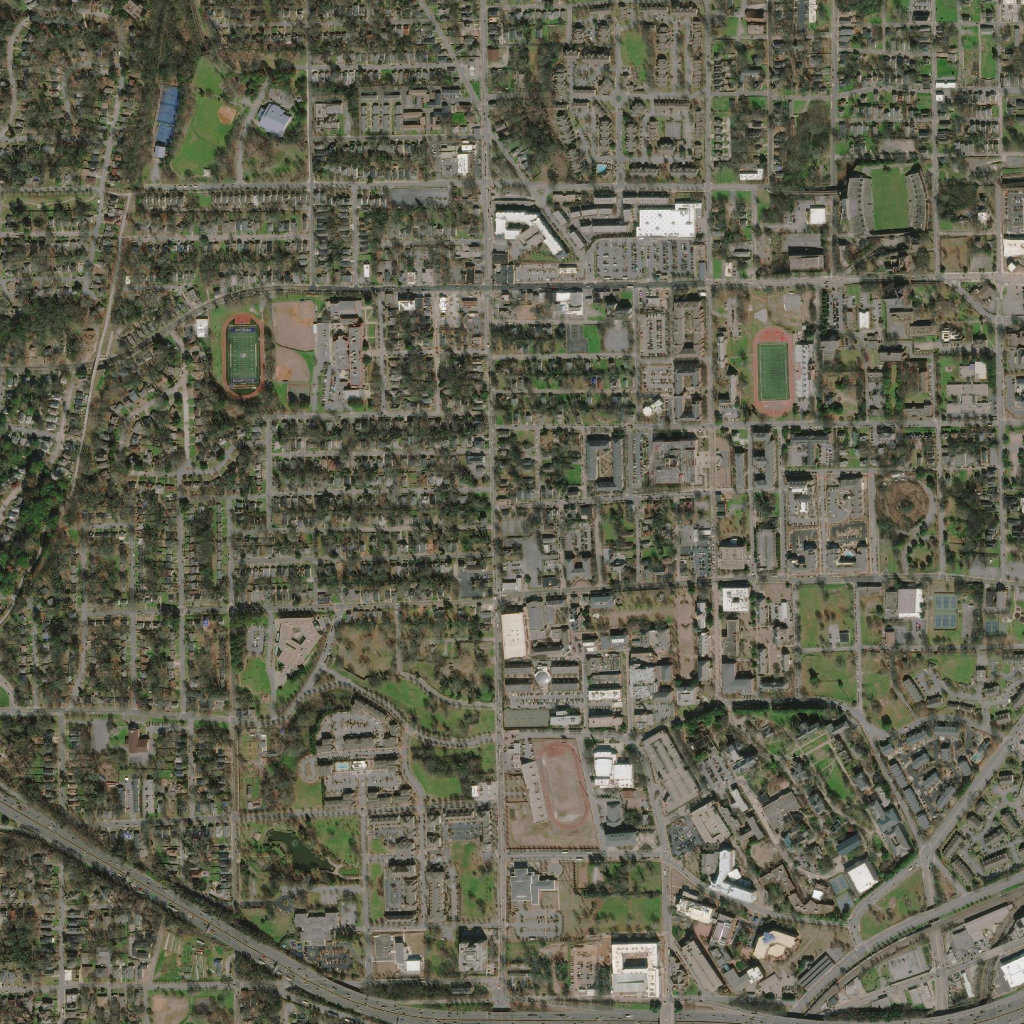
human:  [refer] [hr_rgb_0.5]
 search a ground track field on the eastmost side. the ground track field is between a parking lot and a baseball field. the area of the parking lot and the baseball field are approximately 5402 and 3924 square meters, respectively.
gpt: <box>[[73, 31, 77, 40, 0]]</box>

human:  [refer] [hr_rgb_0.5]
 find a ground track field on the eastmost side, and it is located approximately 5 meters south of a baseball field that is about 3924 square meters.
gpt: <box>[[73, 31, 77, 40, 0]]</box>

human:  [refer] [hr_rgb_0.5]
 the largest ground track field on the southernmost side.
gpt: <box>[[52, 72, 57, 81, 0]]</box>

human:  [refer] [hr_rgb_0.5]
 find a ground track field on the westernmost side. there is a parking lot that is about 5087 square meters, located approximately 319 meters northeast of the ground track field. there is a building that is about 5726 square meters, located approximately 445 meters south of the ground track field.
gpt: <box>[[21, 29, 25, 38, 0]]</box>

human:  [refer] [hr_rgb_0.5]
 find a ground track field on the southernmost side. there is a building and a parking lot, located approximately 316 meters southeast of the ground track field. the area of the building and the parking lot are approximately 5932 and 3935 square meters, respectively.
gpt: <box>[[52, 72, 57, 81, 0]]</box>

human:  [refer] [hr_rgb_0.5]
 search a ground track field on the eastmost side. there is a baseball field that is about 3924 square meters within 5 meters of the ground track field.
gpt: <box>[[73, 31, 77, 40, 0]]</box>